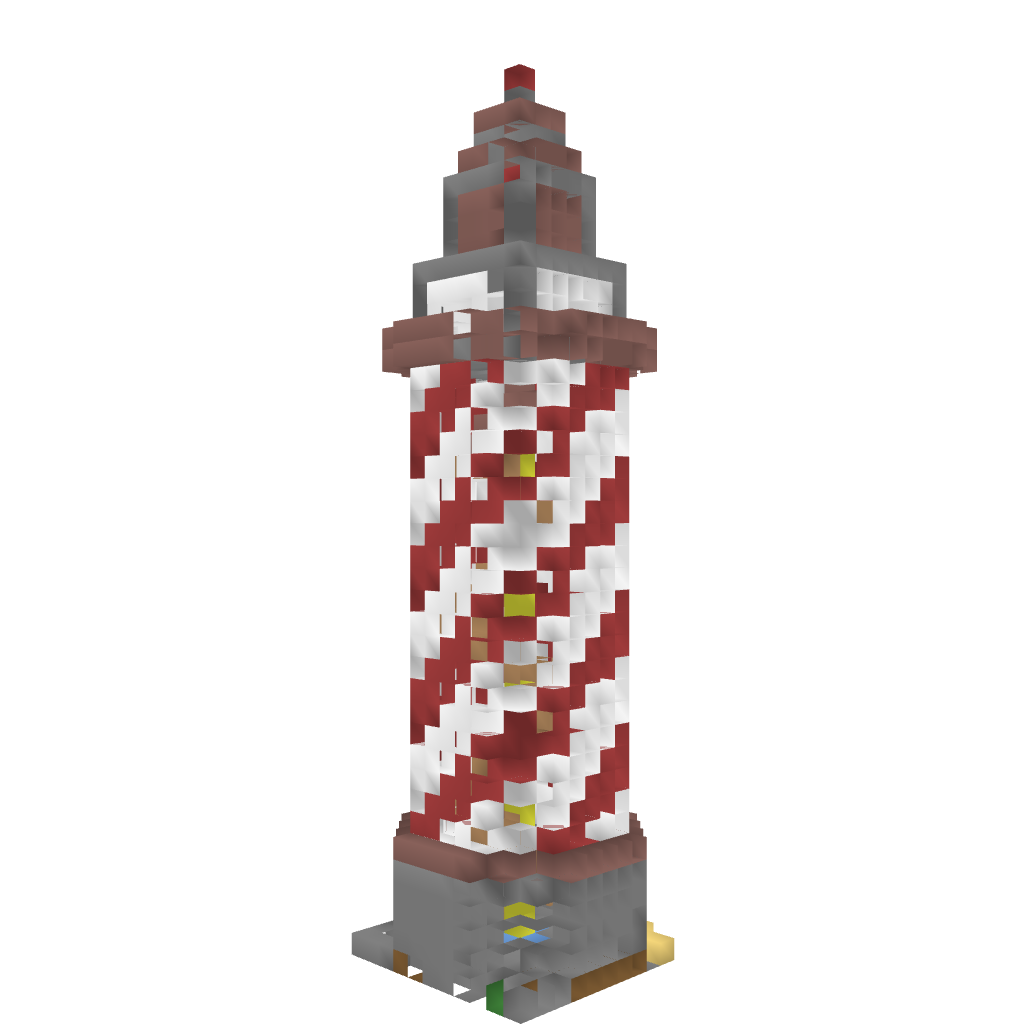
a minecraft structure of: Lighthouse high quality